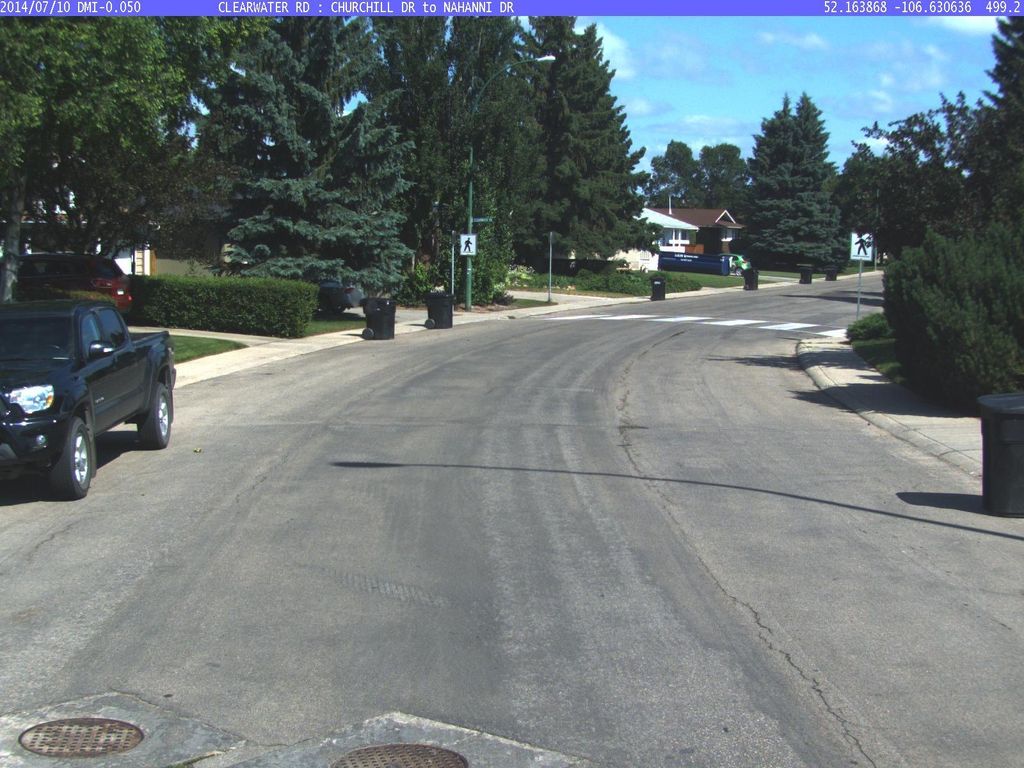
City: saskatoon